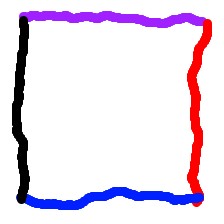
Shape: square